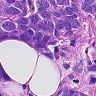
Metastatic tissue present: yes